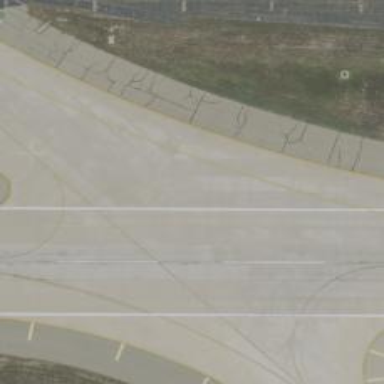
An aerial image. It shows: Image of taxiway at airport.